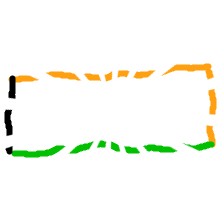
Shape: rectangle